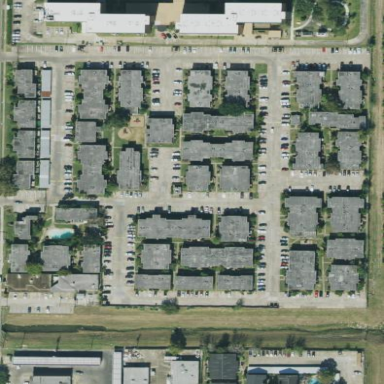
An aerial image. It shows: Residential area with apartments.